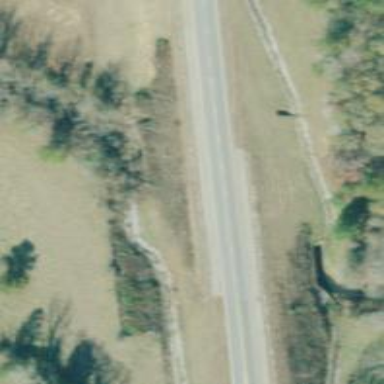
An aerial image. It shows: Culvert tunnel.